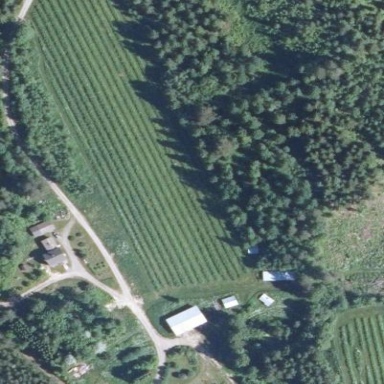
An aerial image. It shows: Orchard.